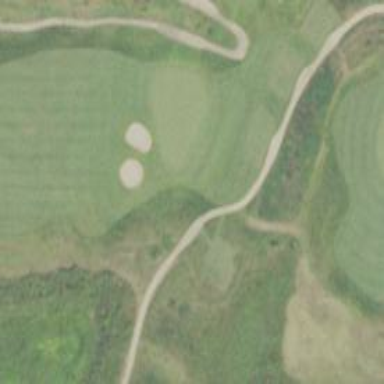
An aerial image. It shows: Well-maintained footway with grade1 tracktype. It resembles path in golf course.